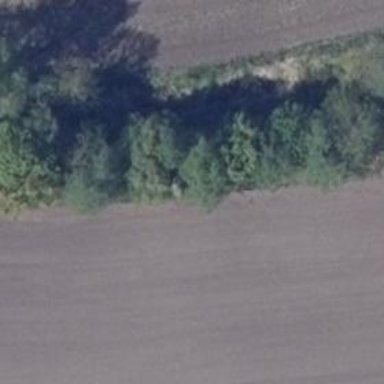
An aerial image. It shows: Row of trees in natural setting.